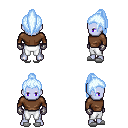
a pixel art fantasy rpg character, male body template, dark elf, purple skin, brown long-sleeve shirt, white pants, white cyan long topknot hairstyle, metal gloves, white slippers, four views (front, back, left, right), 2x2 character sprite sheet, small pixel art, hard edges, no anti-aliasing